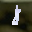
Label: 1